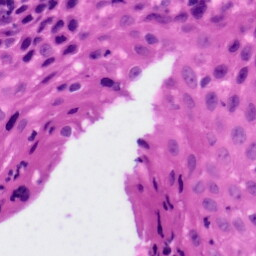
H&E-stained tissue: Tonsil